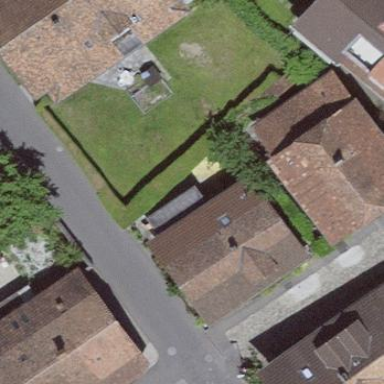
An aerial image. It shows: Residential building.